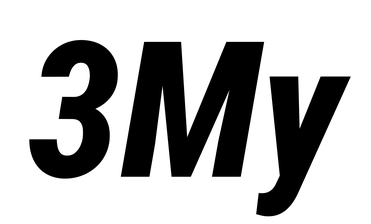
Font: Roboto-Italic_Condensed_ExtraBold_Italic